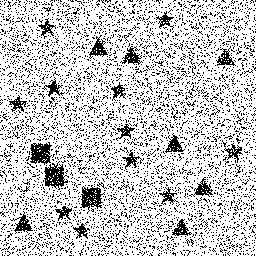
Squares: 3
Triangles: 7
Stars: 11
Total shapes: 21